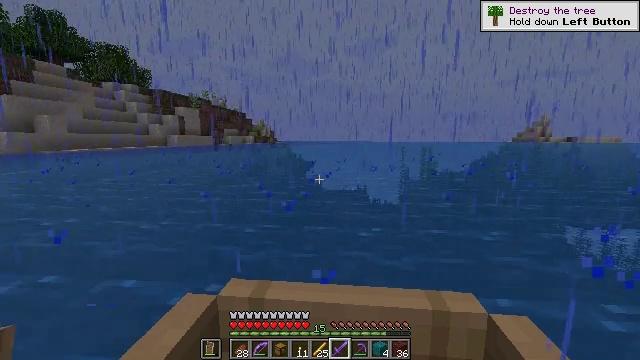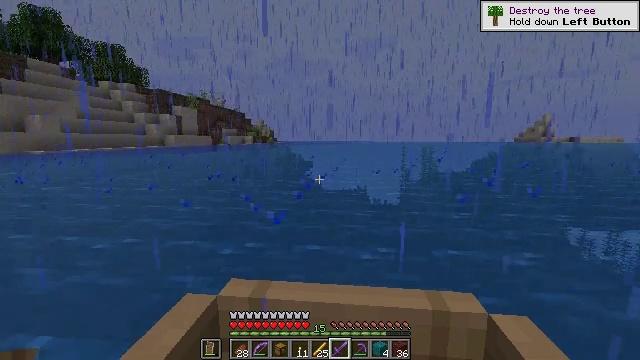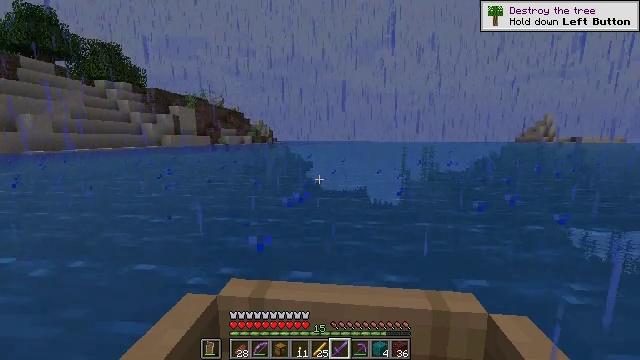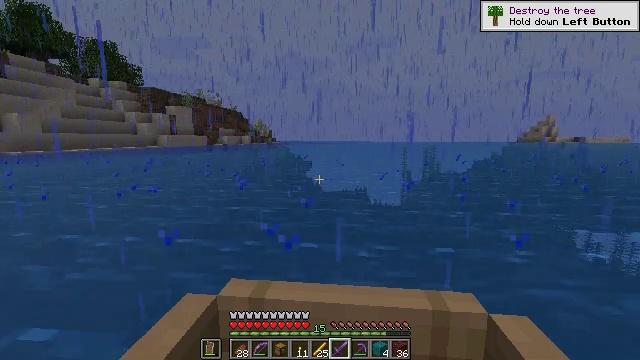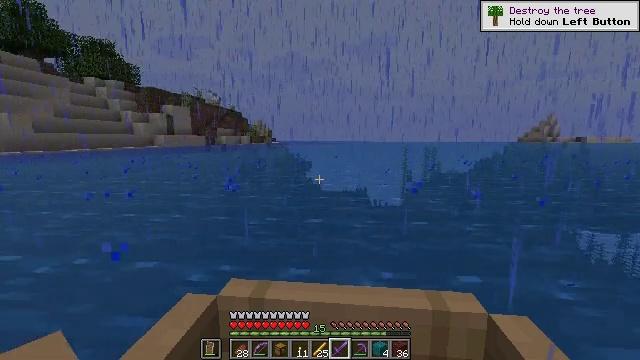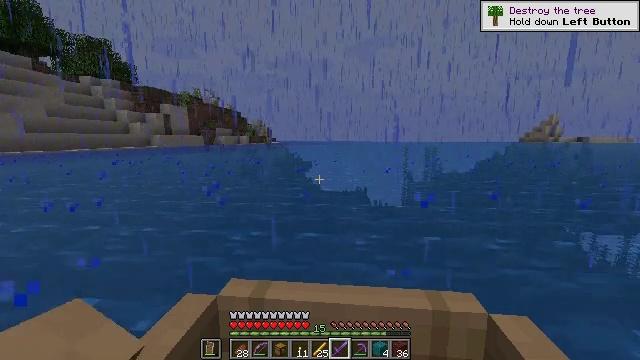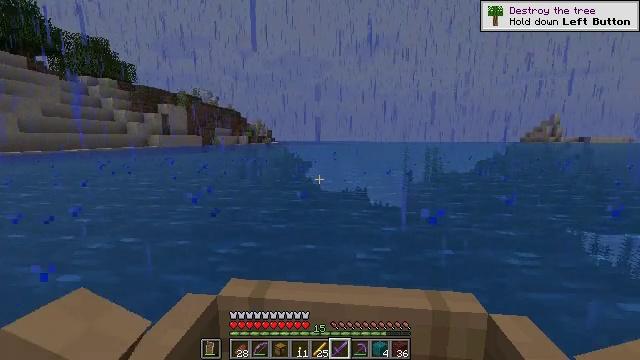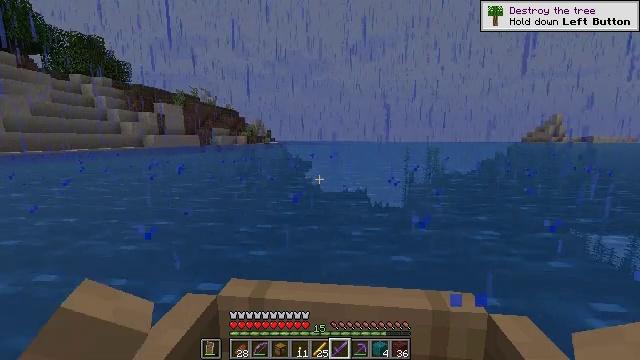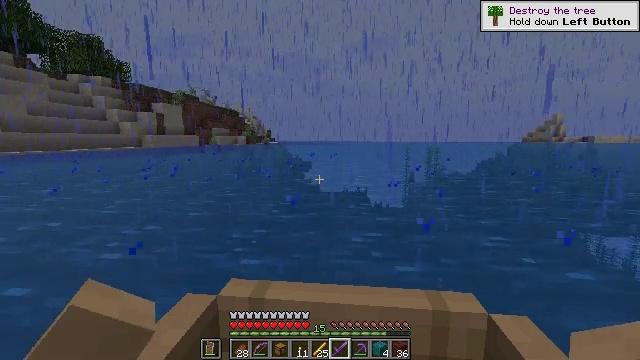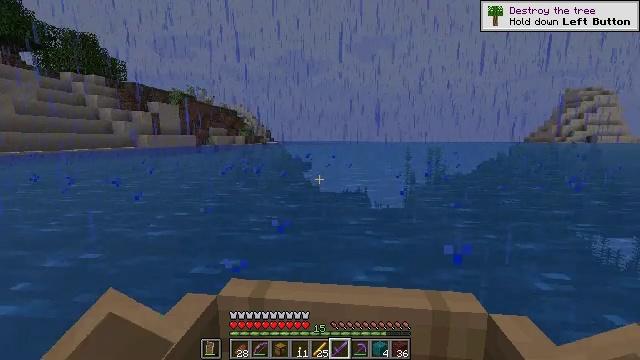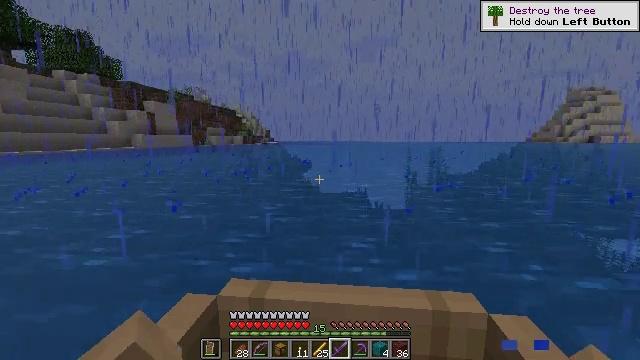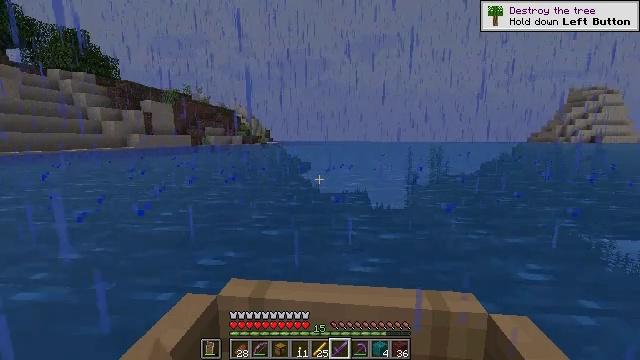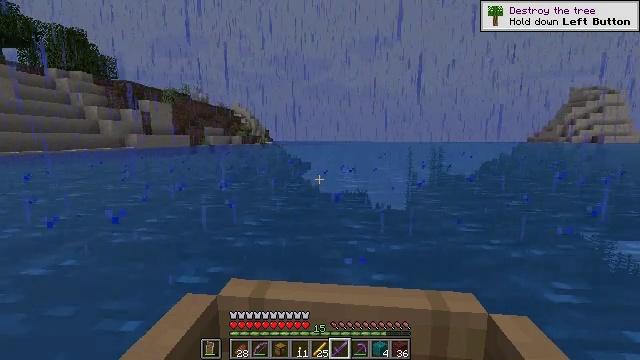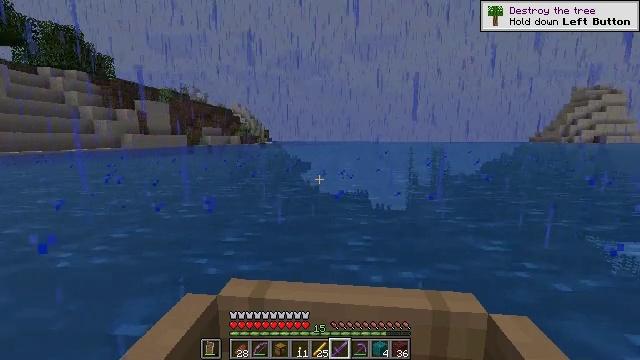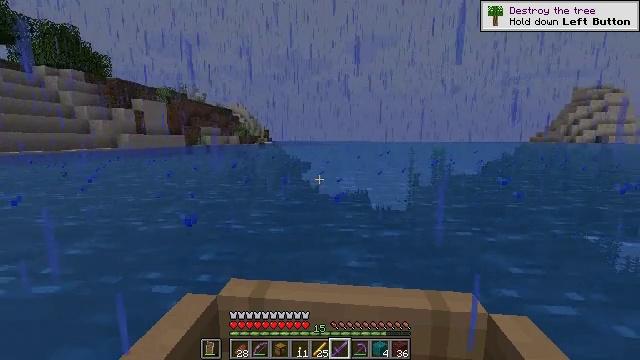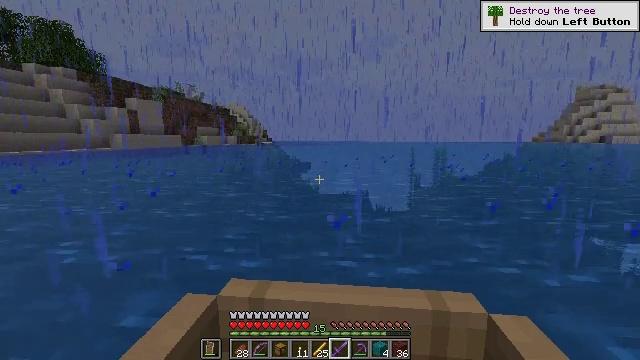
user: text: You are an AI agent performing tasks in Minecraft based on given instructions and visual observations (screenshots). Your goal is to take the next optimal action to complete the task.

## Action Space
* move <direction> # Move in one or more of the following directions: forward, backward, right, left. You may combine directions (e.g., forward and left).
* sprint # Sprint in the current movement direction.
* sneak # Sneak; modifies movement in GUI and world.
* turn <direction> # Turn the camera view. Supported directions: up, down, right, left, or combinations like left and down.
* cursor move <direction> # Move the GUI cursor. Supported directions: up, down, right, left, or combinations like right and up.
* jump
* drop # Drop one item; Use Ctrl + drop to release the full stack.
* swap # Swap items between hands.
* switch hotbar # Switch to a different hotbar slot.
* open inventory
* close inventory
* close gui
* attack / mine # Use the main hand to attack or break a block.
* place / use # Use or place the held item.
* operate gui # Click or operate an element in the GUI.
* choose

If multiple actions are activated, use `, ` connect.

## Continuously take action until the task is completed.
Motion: motion action
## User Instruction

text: Convert one blaze rod into blaze powder.
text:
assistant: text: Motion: move forward
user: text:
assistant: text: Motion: move forward
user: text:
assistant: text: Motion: move forward
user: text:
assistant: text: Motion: move forward
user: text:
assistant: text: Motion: move forward
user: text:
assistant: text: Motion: move forward
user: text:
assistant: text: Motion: move forward
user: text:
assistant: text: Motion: move forward
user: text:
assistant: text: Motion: move forward
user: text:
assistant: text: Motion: move forward
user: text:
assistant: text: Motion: move forward
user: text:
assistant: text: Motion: move forward
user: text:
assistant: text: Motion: move forward
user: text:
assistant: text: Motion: move forward
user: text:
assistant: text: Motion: move forward
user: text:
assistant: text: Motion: move forward
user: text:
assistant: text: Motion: move forward
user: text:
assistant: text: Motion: move forward
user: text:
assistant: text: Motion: move forward
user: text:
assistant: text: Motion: move forward
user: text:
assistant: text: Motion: move forward
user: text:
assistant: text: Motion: move forward
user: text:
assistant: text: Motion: move forward
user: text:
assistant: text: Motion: move forward
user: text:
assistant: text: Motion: move forward
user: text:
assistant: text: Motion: move forward
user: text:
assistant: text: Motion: move forward
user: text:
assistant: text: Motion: move forward
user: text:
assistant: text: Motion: move forward
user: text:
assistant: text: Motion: move forward